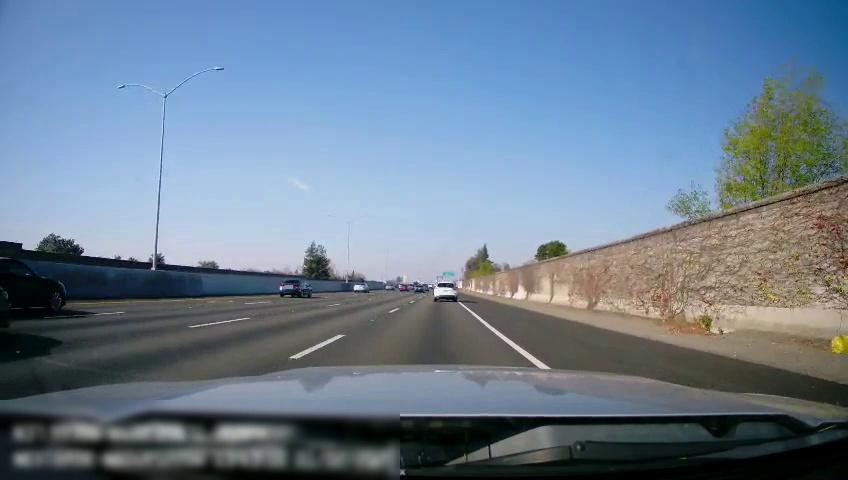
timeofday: Day
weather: Sunny
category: Drivable Space
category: Vehicles | SUV
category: Vehicles | Car
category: Vehicles | Car
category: Vehicles | Car
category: Vehicles | Car
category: Vehicles | Car
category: Lanes | Current Lane
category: Lanes | Current Lane
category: Lanes | Alternate Lane
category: Lanes | Alternate Lane
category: Lanes | Alternate Lane
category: Traffic | Signs